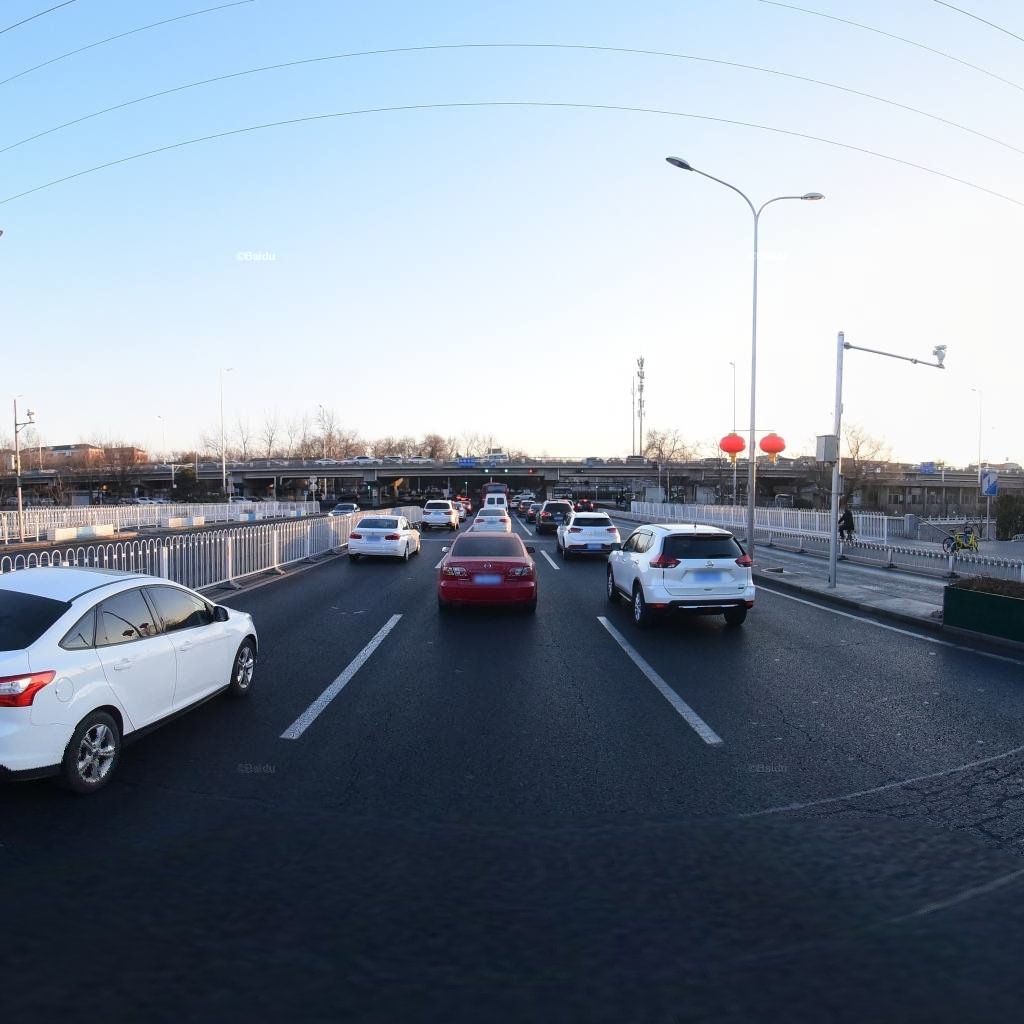
Region: Dongcheng
Road damage annotations: longitudinal crack, alligator crack, longitudinal crack, longitudinal crack, transverse crack, transverse crack, transverse patch